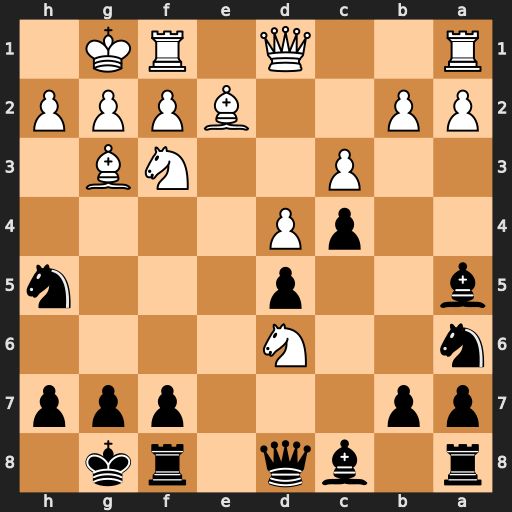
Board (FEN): r1bq1rk1/pp3ppp/n2N4/b2p3n/2pP4/2P2NB1/PP2BPPP/R2Q1RK1
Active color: b
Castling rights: -
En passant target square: -
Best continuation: Nxg3 hxg3 Qxd6